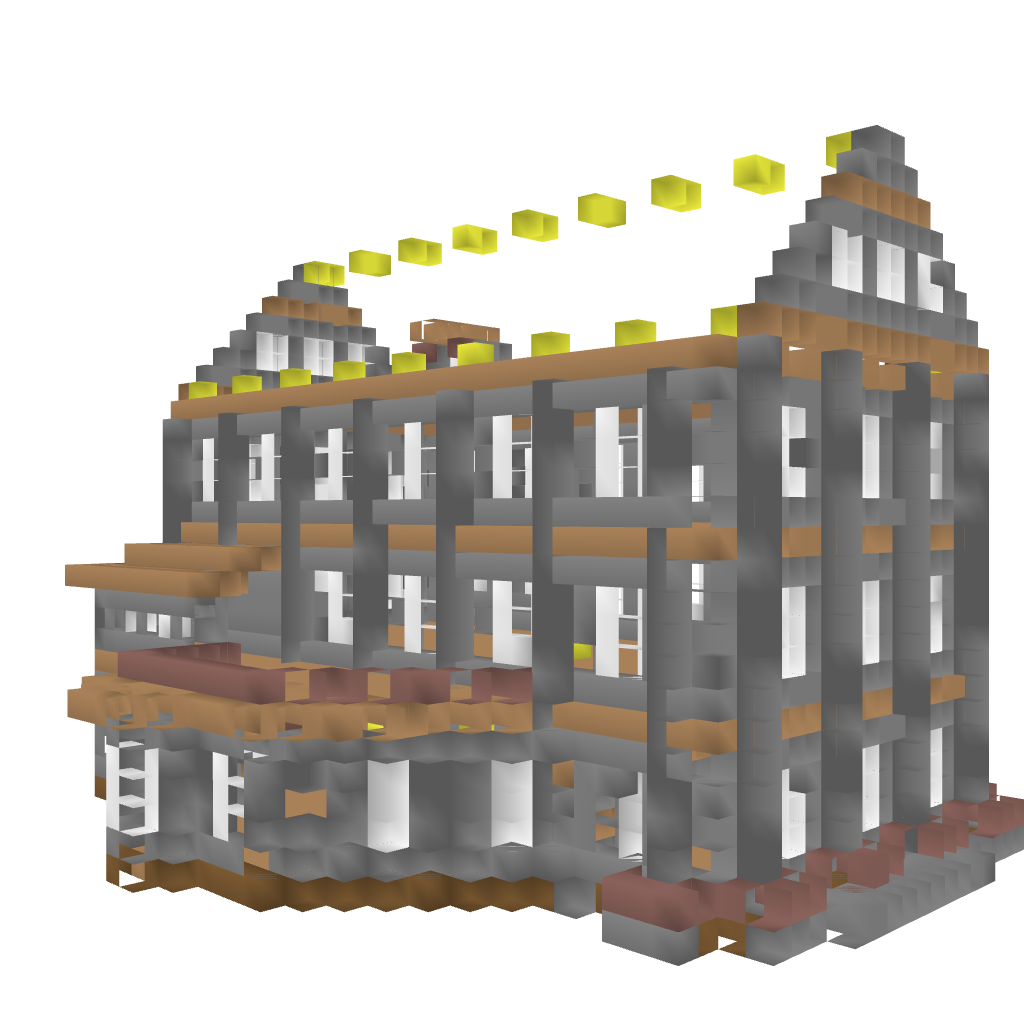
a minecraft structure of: Halloween Mansion 1.7.x (house only) good quality